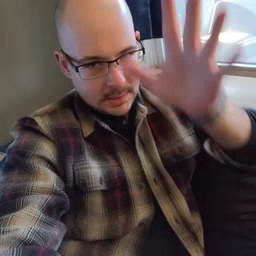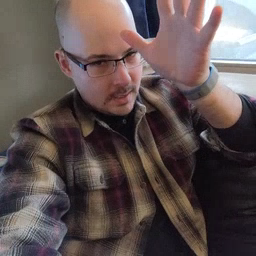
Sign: dad